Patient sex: M
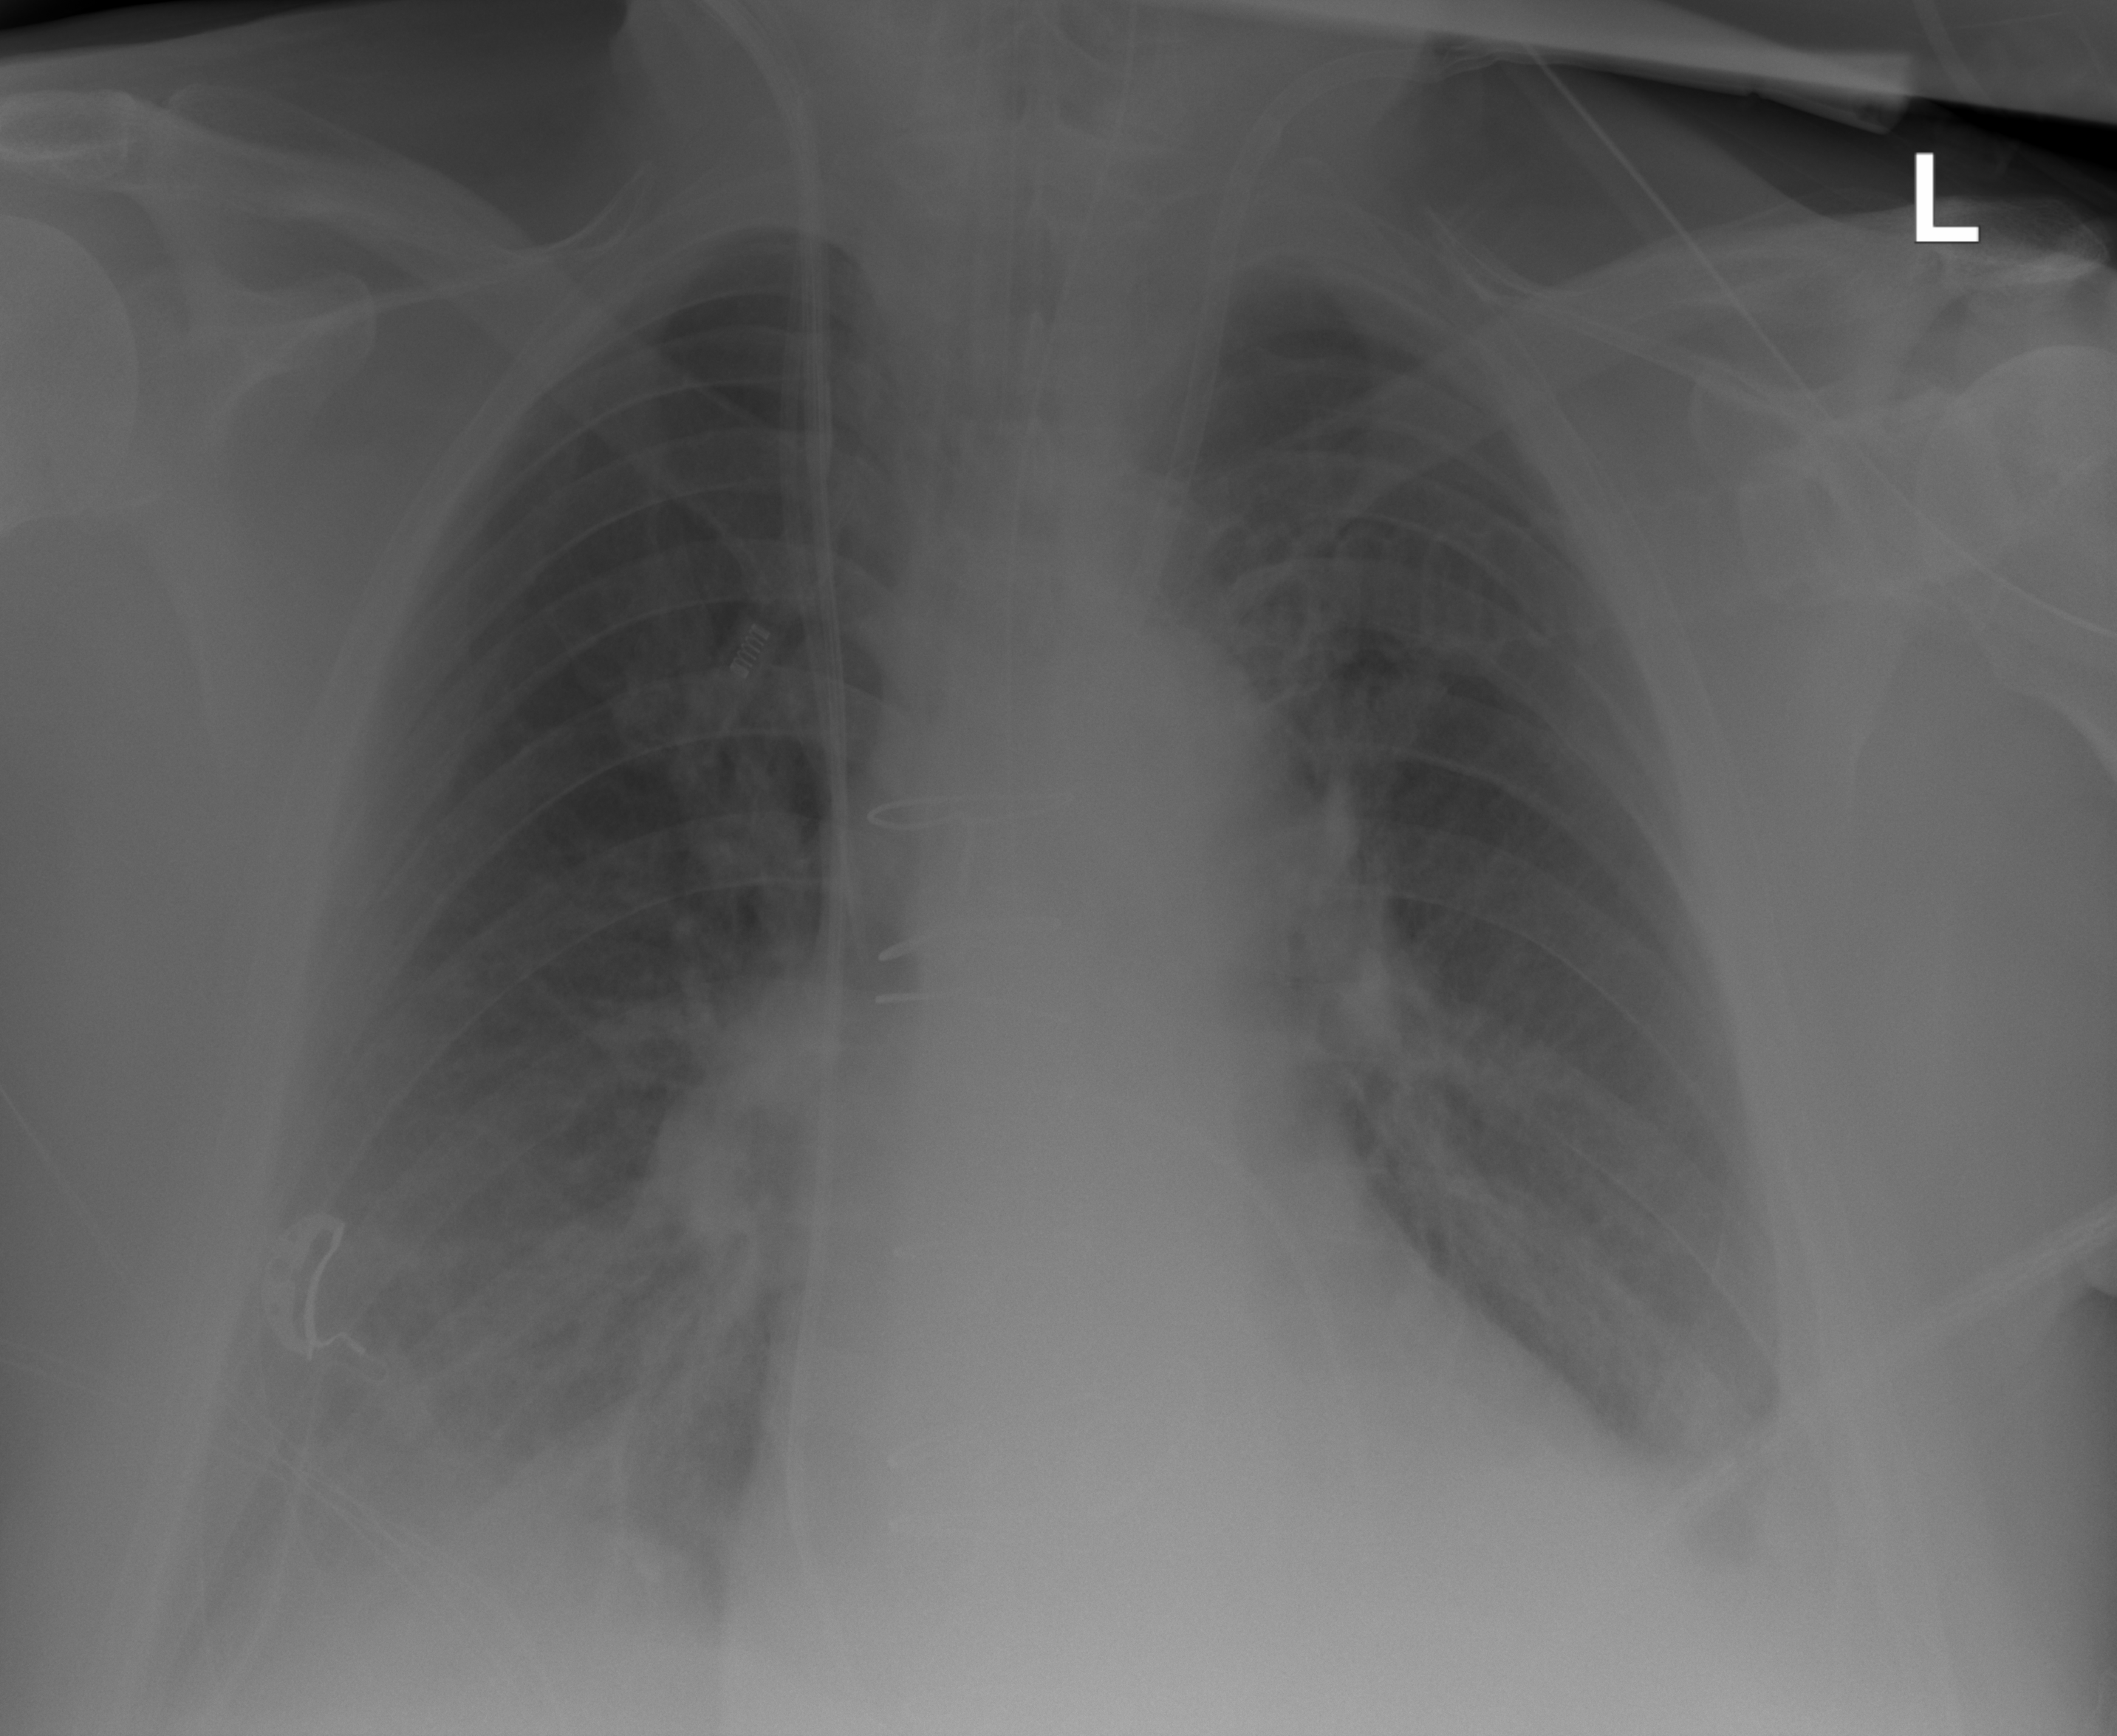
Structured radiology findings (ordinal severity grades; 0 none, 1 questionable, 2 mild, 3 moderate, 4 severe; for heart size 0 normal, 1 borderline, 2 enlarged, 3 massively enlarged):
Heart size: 2
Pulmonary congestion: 2
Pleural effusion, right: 2
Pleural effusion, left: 2
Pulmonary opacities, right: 0
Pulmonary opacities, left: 0
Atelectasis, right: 2
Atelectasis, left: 0